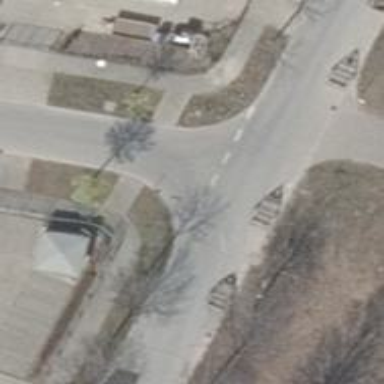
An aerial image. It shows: Unmarked crossing on the road.